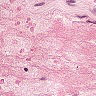
Metastatic tissue present: no